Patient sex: M
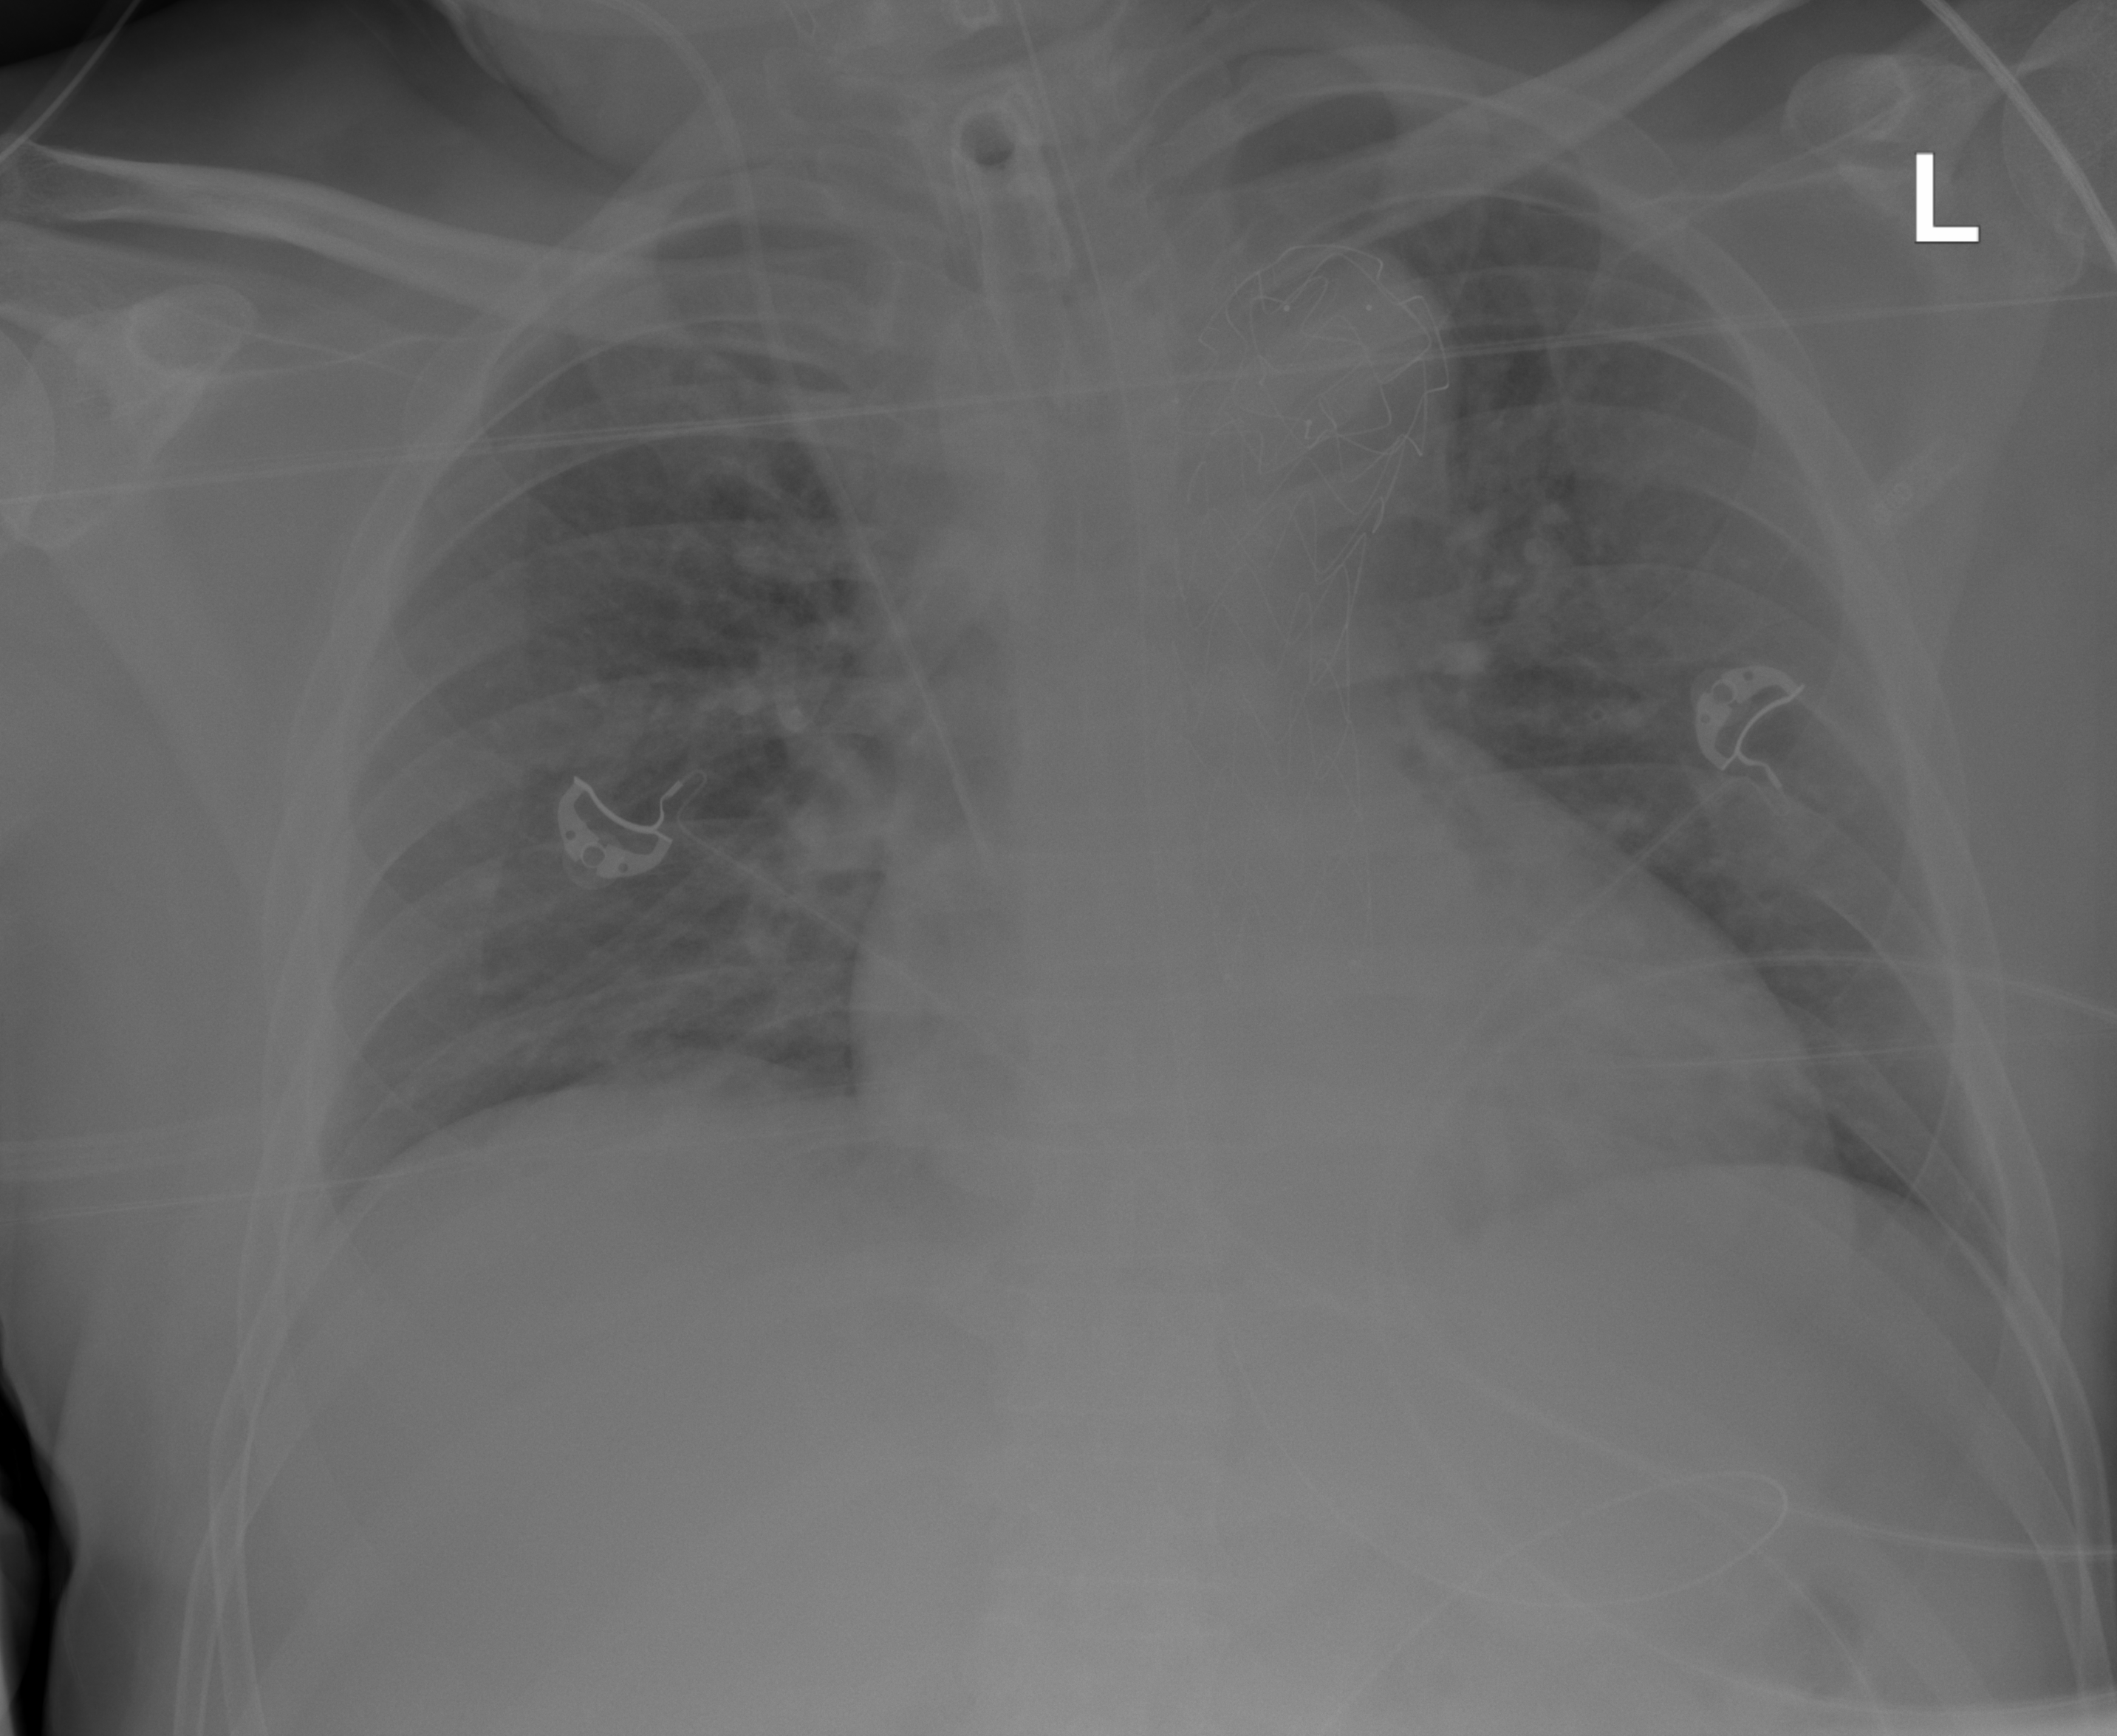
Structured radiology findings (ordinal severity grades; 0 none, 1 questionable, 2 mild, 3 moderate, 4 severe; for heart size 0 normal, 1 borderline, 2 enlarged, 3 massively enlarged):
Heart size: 0
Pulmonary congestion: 2
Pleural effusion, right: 0
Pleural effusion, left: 0
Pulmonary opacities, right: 1
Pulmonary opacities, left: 1
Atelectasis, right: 0
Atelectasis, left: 0